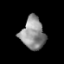
Tissue: lung
Cell type: Epithelial cells
Senescence score: 0.1907
Nuclear area (px): 747
Mean DAPI intensity: 143.471